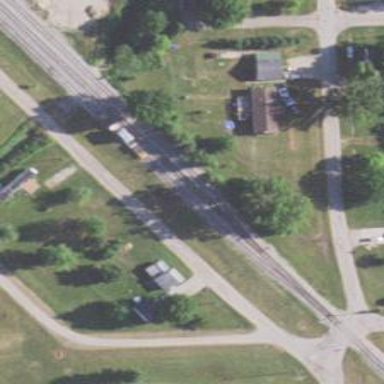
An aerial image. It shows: Railway siding with rails.